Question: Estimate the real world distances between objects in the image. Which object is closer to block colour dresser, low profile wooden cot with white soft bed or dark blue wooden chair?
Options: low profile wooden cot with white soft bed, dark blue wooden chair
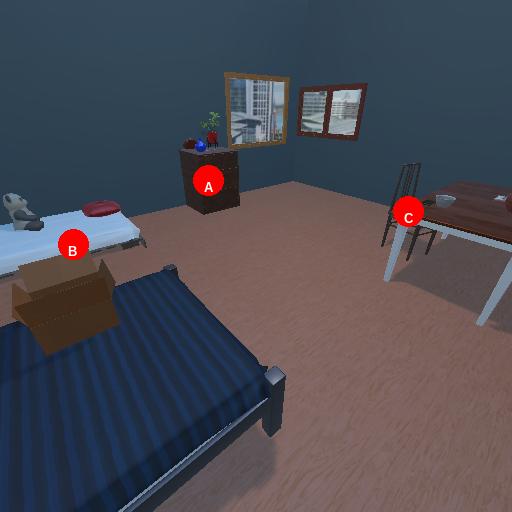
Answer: low profile wooden cot with white soft bed